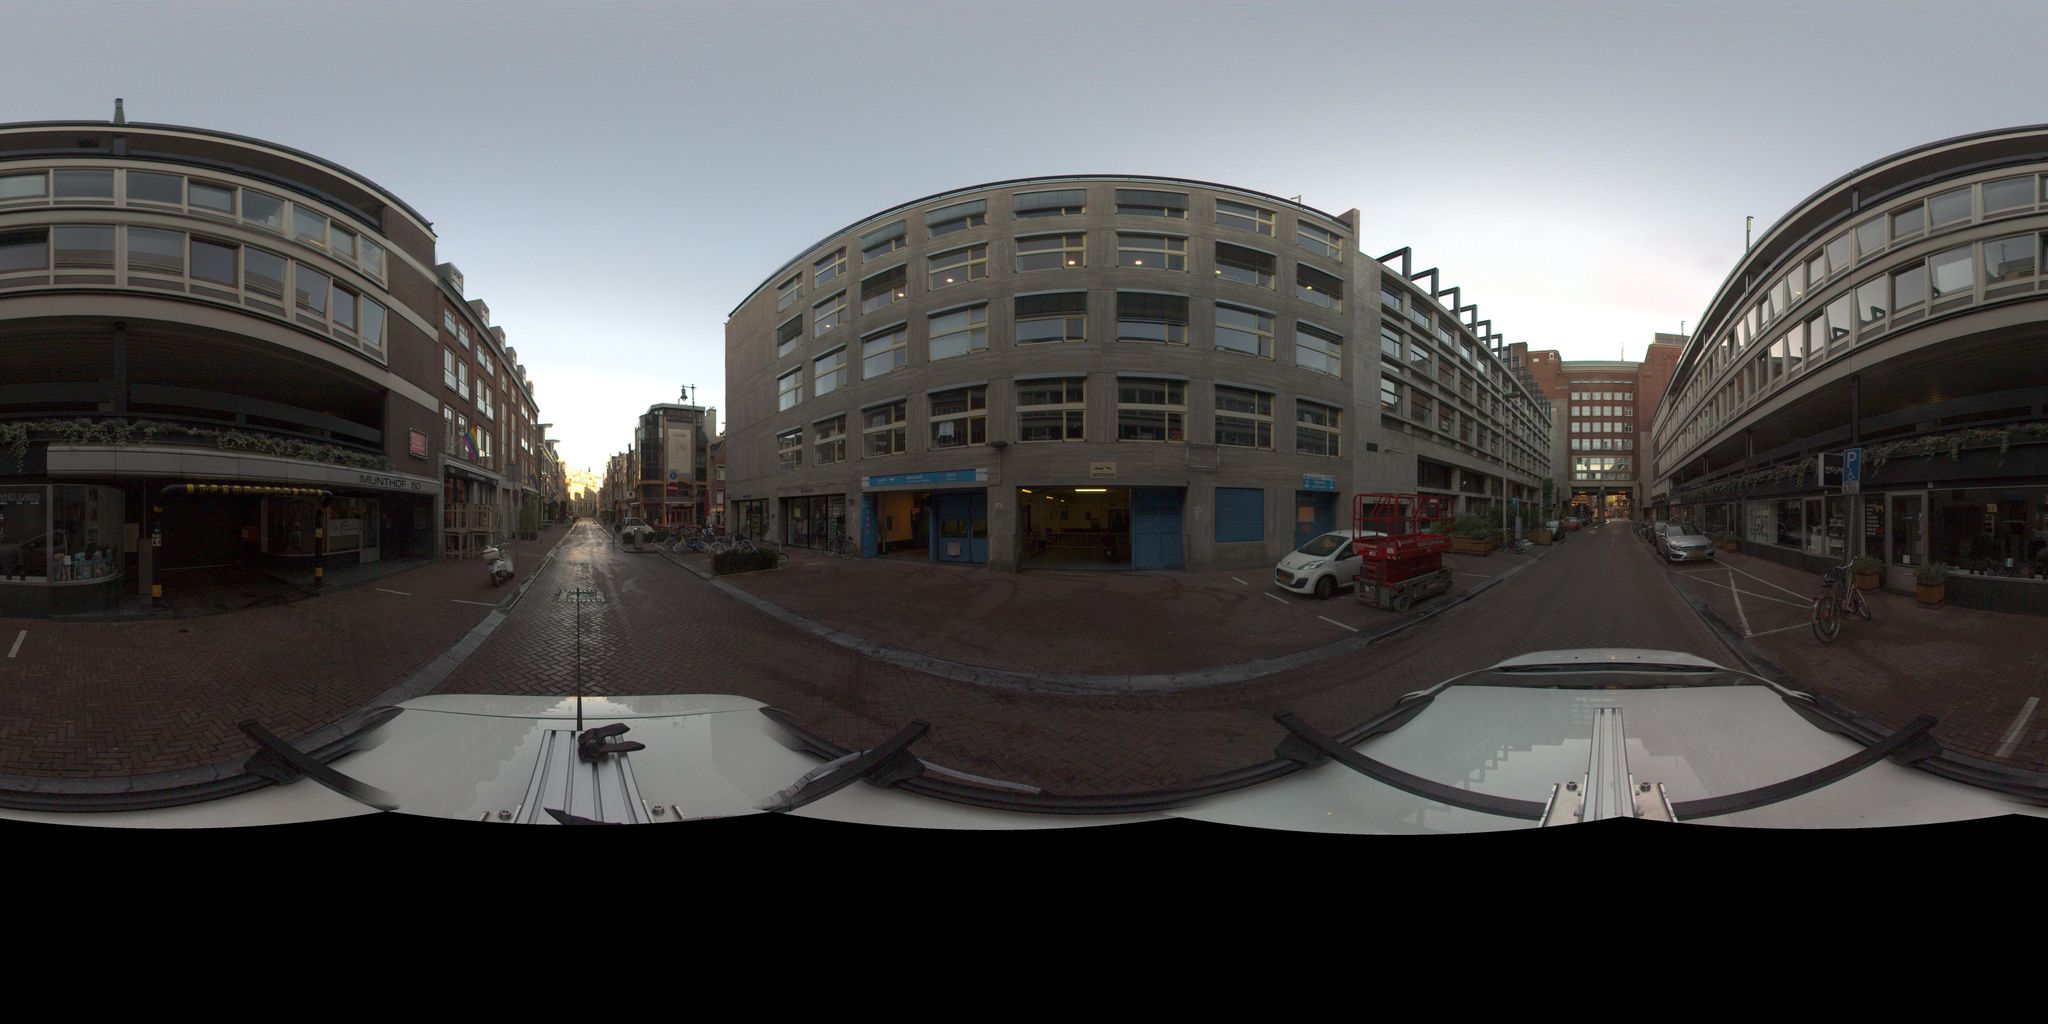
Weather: clear
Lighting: day
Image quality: slightly poor
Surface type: railway
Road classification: unclassified, residential, pedestrian
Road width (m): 3.5, 4.5
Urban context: urban centre
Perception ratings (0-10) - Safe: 1.2, Lively: 8.86, Beautiful: 5.47, Boring: 2.81, Depressing: 1.29, Wealthy: 3.22